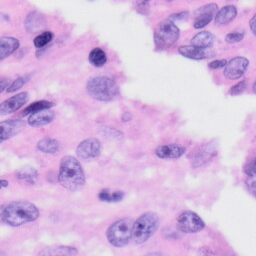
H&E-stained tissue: Skin